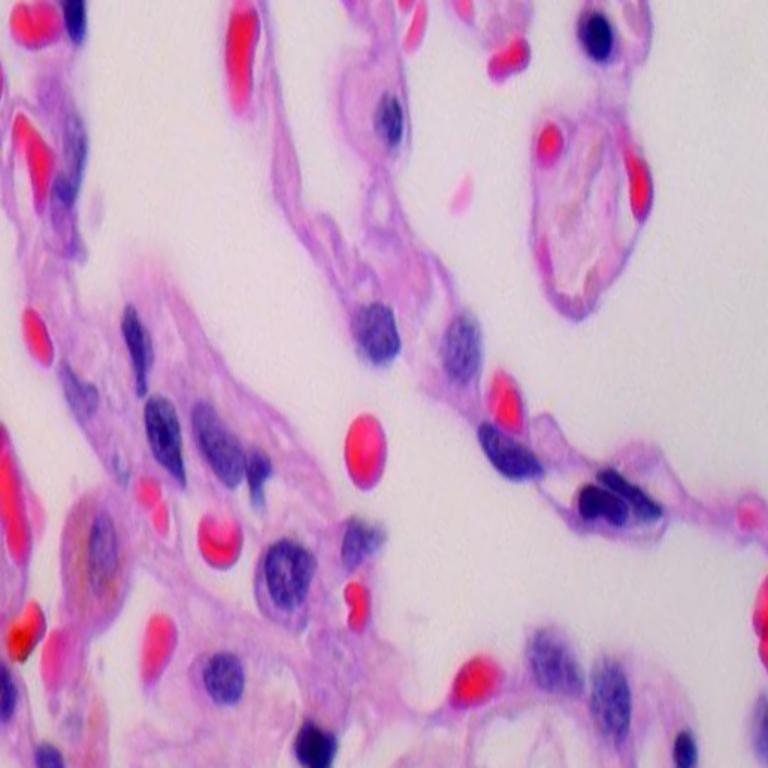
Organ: lung
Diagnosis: benign